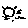
Label: sun